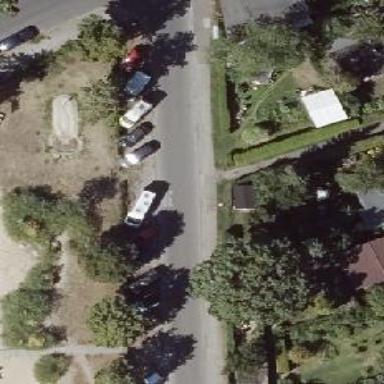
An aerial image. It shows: Paved footway.